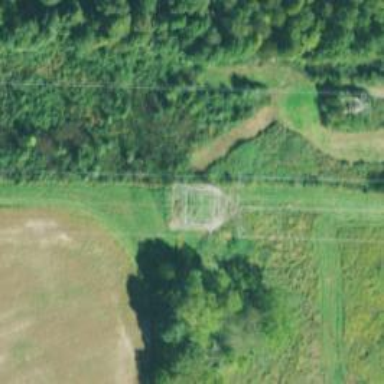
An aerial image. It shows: Lattice structure tower used for power transmission.